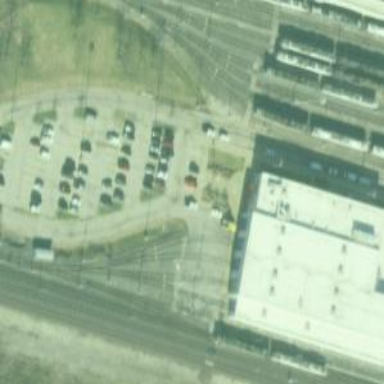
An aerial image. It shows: Light rail service yard with electrified contact lines. Building passage tunnel is also visible in the scene.